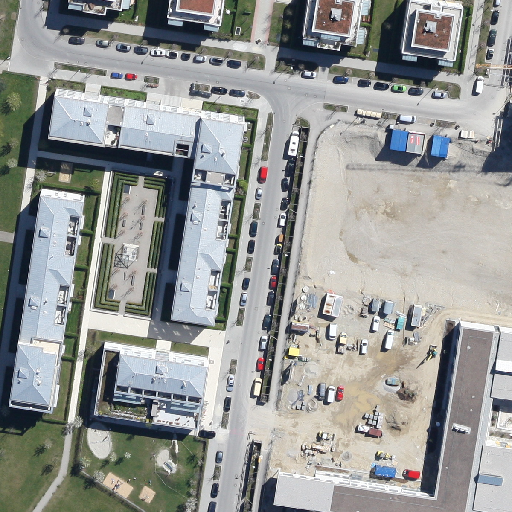
Referring expression: light-duty vehicle